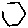
Label: hexagon